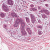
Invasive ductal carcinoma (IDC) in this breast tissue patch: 0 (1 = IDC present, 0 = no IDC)